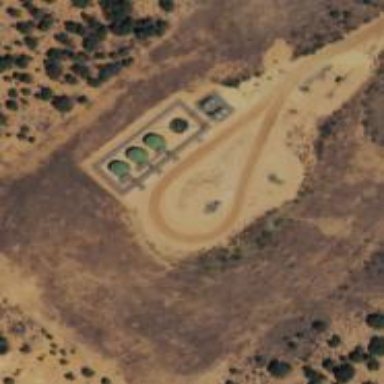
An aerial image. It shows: Storage tank with man-made structure.